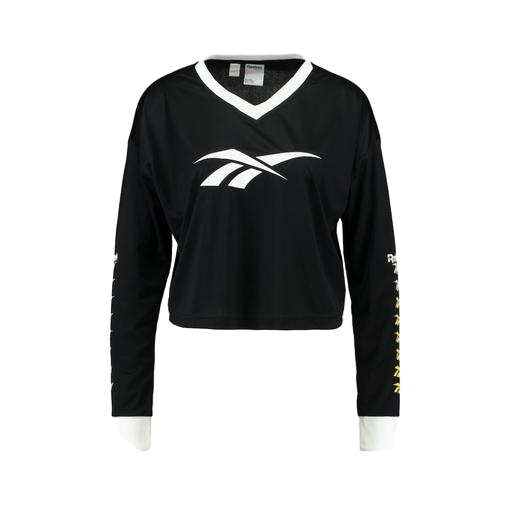
ls jersey tee, long-sleeve tee, ls tee, white background